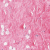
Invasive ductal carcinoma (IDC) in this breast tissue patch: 0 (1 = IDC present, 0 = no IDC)